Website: apple
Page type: customer-info-address
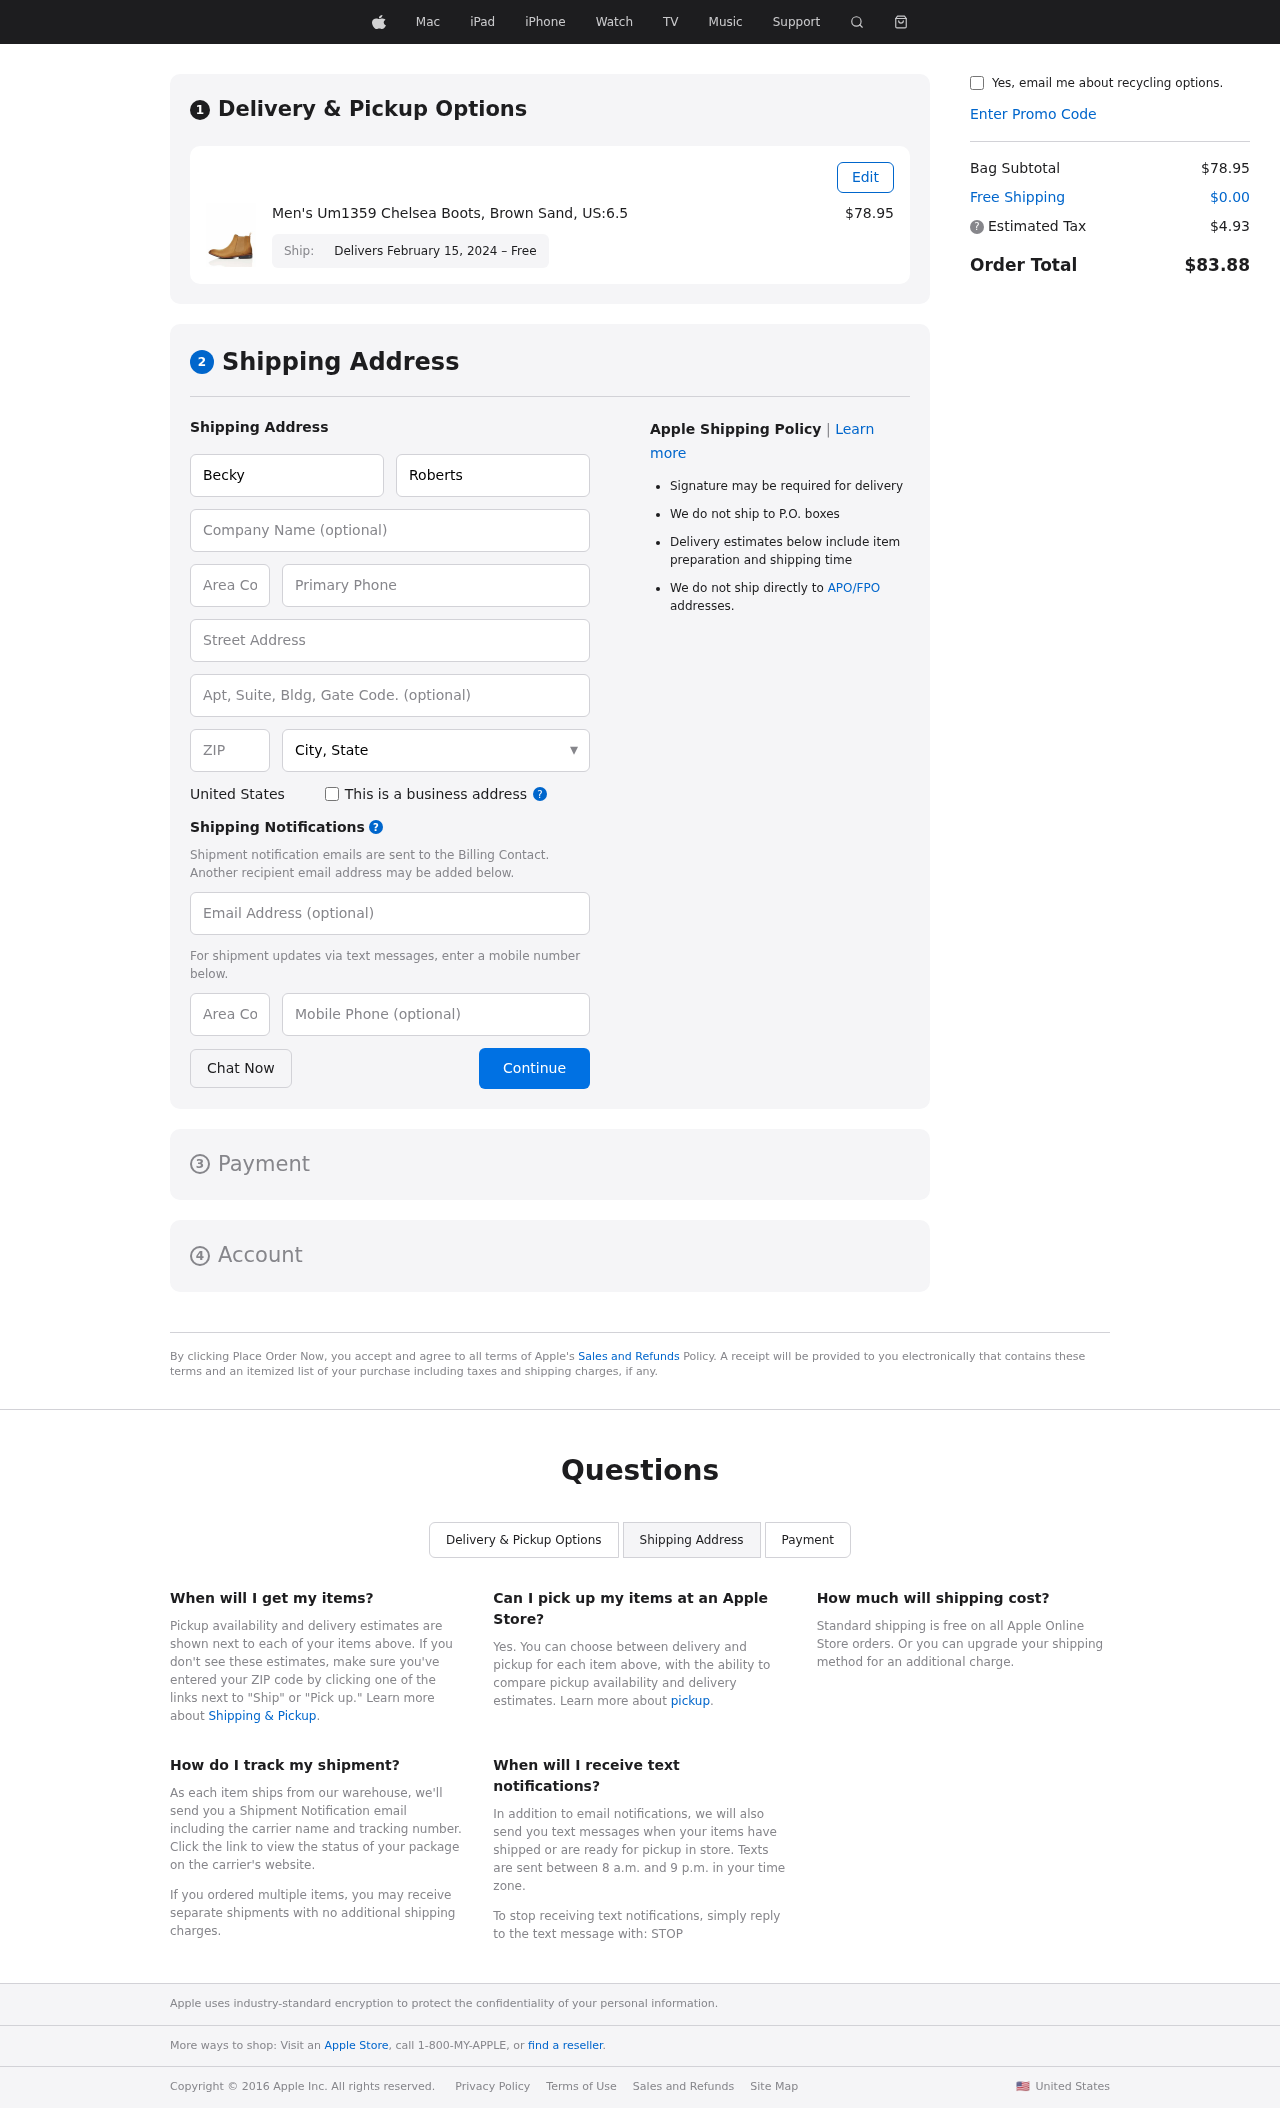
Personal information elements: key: PII_CITY_STATE
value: Carolynhaven, MN
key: PII_COUNTRY
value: United States
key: PII_EMAIL
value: beckyroberts@gmail.com
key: PII_FIRSTNAME
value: Becky
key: PII_LASTNAME
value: Roberts
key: PII_PHONE
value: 2569568404
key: PII_PHONE_ALT
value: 3349430397
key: PII_PHONE_ALT_AREA
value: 334
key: PII_PHONE_AREA
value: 256
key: PII_POSTCODE
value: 77422
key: PII_STREET
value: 82126 Samuel Cliff Suite 578
Product elements: key: PRODUCT1_NAME
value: Men's Um1359 Chelsea Boots, Brown Sand, US:6.5
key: PRODUCT1_PRICE
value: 78.95
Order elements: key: ORDER_DELIVERY_DATE
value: Delivers February 15, 2024 – Free
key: ORDER_SUBTOTAL
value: $78.95
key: ORDER_SHIPPING_COST
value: $0.00
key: ORDER_TAX
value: $4.93
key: ORDER_TOTAL
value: $83.88